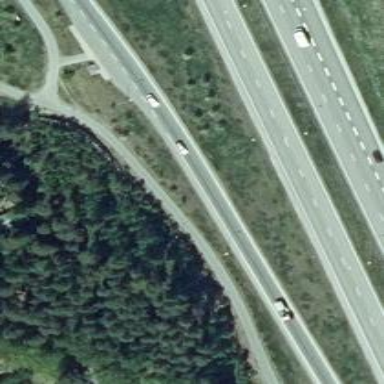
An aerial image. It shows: Asphalt motorway link.